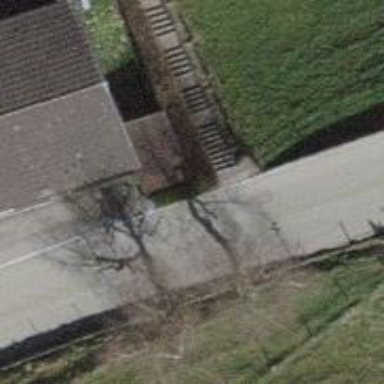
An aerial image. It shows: Road with steps.